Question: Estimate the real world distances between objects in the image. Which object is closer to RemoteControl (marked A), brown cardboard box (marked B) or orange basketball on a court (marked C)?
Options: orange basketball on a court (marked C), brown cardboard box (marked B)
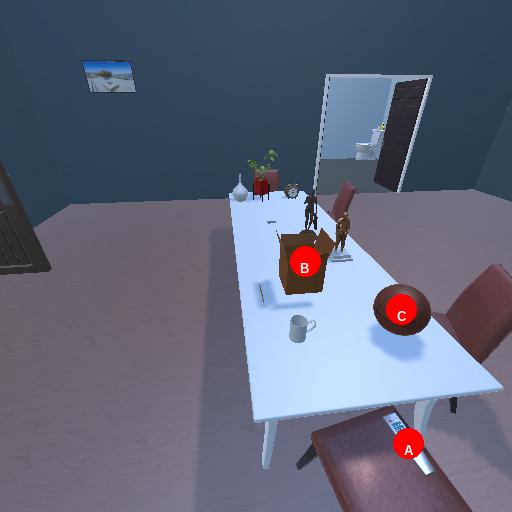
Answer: orange basketball on a court (marked C)